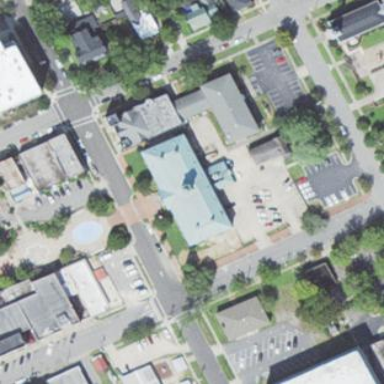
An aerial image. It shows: Public building that serves as courthouse.